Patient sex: M
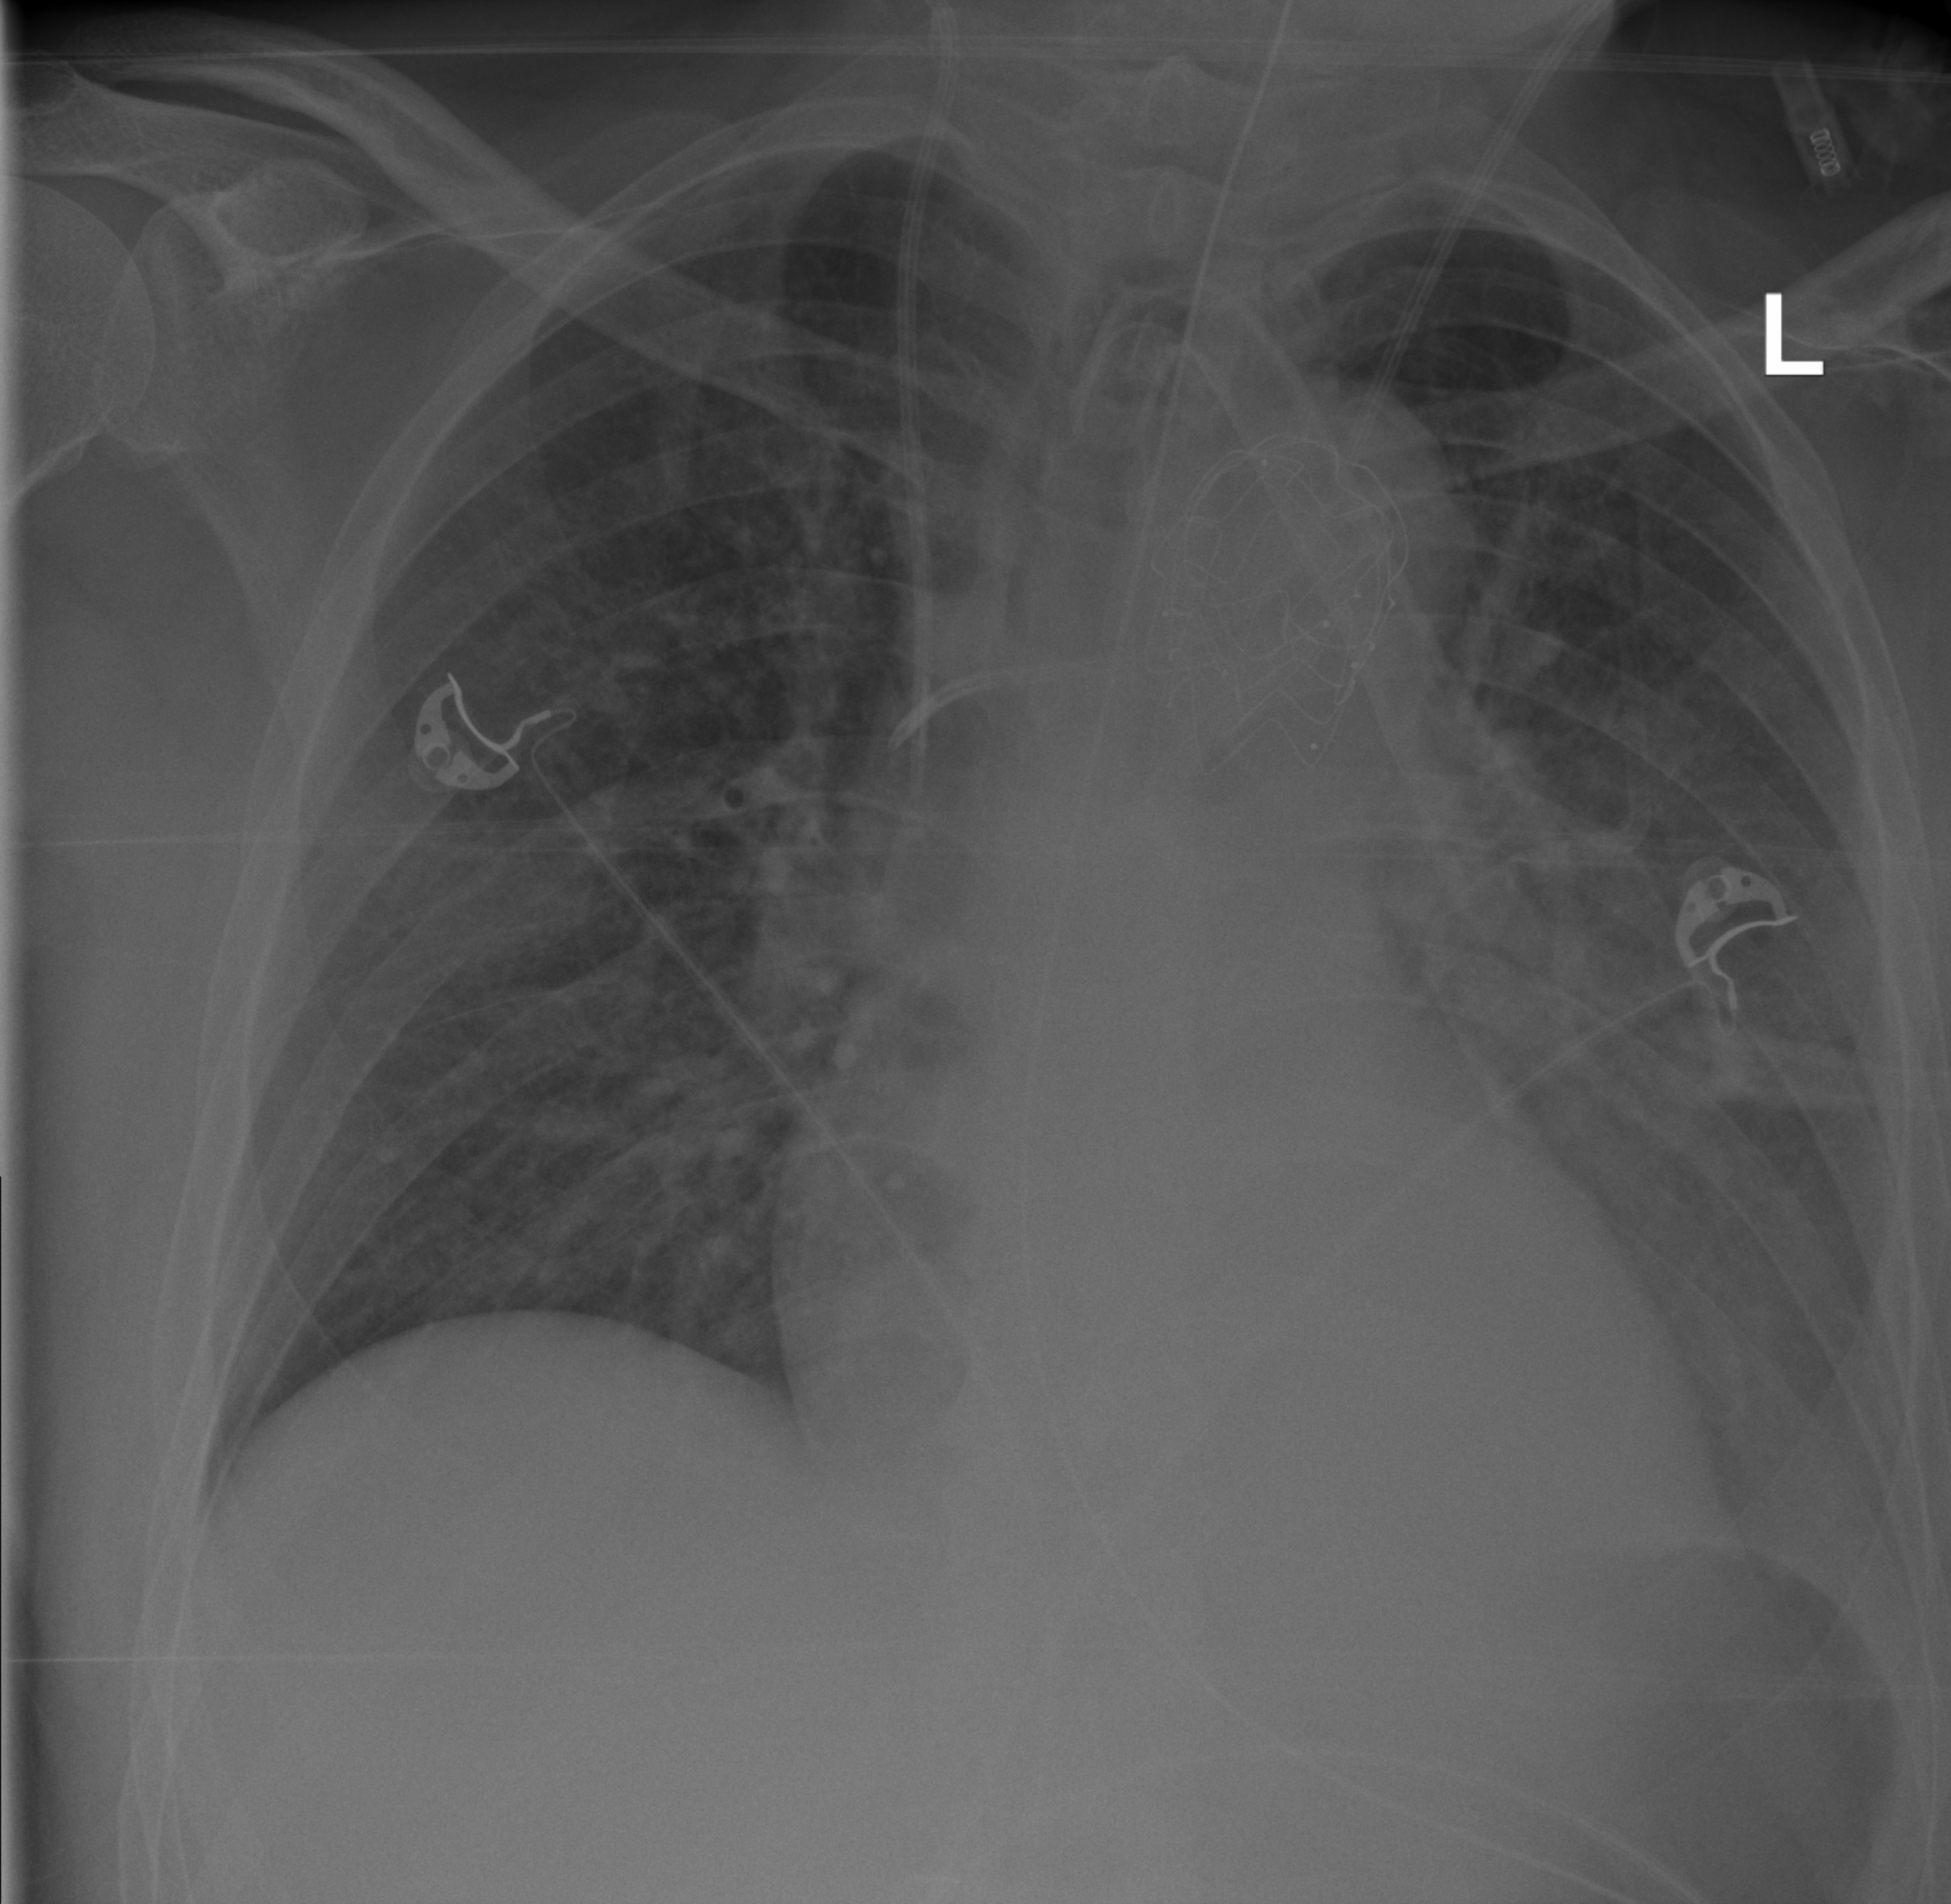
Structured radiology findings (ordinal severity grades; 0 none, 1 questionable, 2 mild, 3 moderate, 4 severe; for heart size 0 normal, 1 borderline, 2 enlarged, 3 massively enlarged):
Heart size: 1
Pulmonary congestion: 2
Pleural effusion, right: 0
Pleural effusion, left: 2
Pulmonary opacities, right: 1
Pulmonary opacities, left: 1
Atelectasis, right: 0
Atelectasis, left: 1